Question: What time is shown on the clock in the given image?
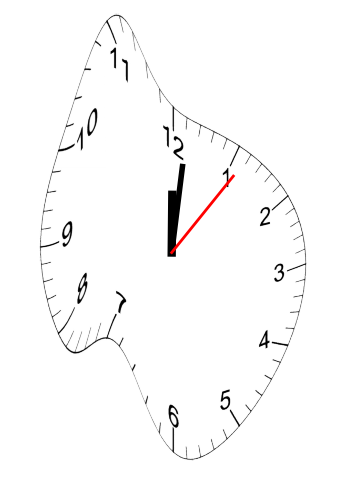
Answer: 12:01:06